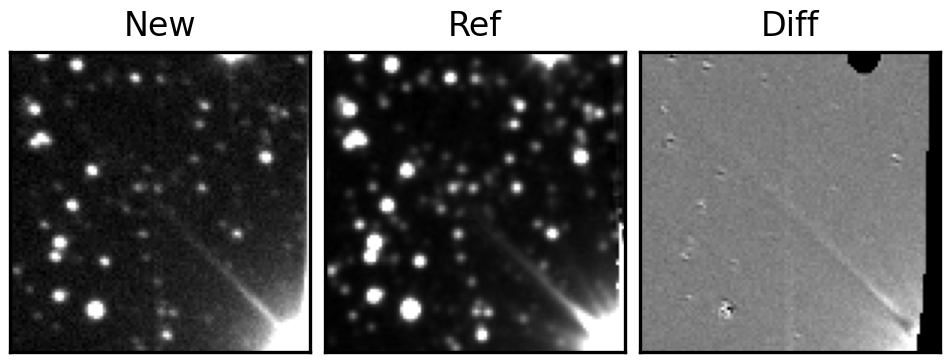
Label: bogus